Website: walmart
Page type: billing-address
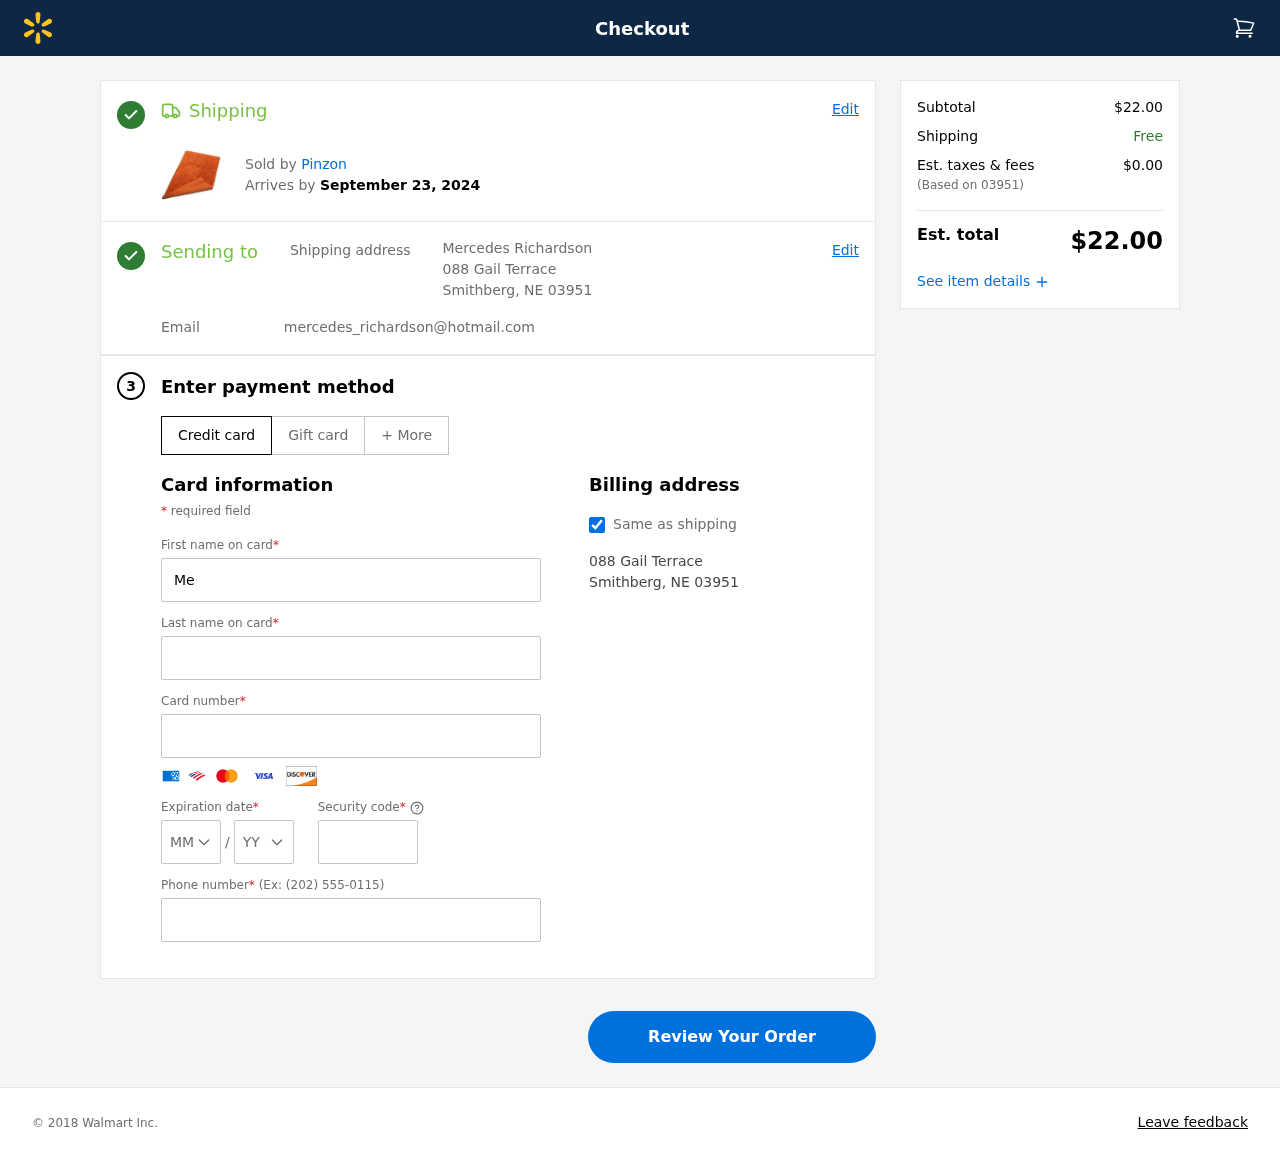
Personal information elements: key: PII_CARD_CVV
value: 8279
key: PII_CARD_EXPIRY_MONTH
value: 04
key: PII_CARD_EXPIRY_YEAR
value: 30
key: PII_CARD_NUMBER
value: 3470 4778 9665 570
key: PII_CITY_STATE_ZIP
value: Smithberg, NE 03951
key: PII_EMAIL
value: mercedes_richardson@hotmail.com
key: PII_FIRSTNAME
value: Mercedes
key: PII_FULLNAME
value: Mercedes Richardson
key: PII_LASTNAME
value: Richardson
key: PII_PHONE
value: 8037774611
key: PII_POSTCODE
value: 03951
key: PII_STREET
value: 088 Gail Terrace
Product elements: key: PRODUCT1_BRAND
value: Pinzon
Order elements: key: ORDER_DELIVERY_DATE
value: September 23, 2024
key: ORDER_SUBTOTAL
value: $22.00
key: ORDER_TAX
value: $0.00
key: ORDER_TOTAL
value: $22.00